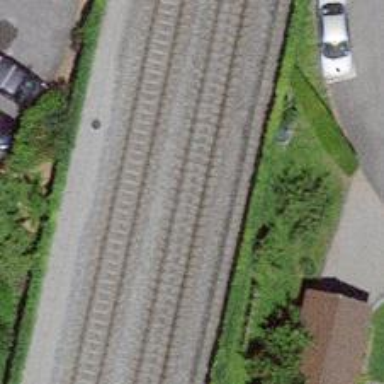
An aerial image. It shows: Single-track electrified railway with contact line.